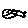
Label: fish